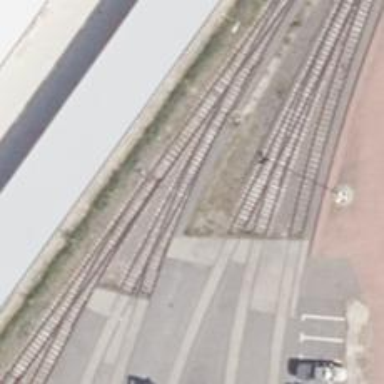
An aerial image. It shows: Railway switch.